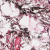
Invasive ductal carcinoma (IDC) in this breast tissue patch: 0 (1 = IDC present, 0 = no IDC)